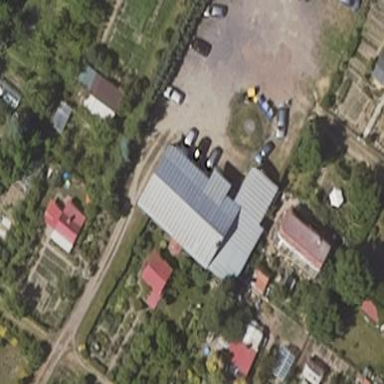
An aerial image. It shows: Building.